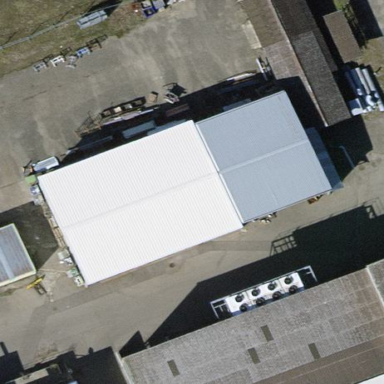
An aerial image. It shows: Industrial building.